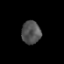
Tissue: prostate
Cell type: Epithelial cells
Senescence score: 0.3541
Nuclear area (px): 429
Mean DAPI intensity: 81.958